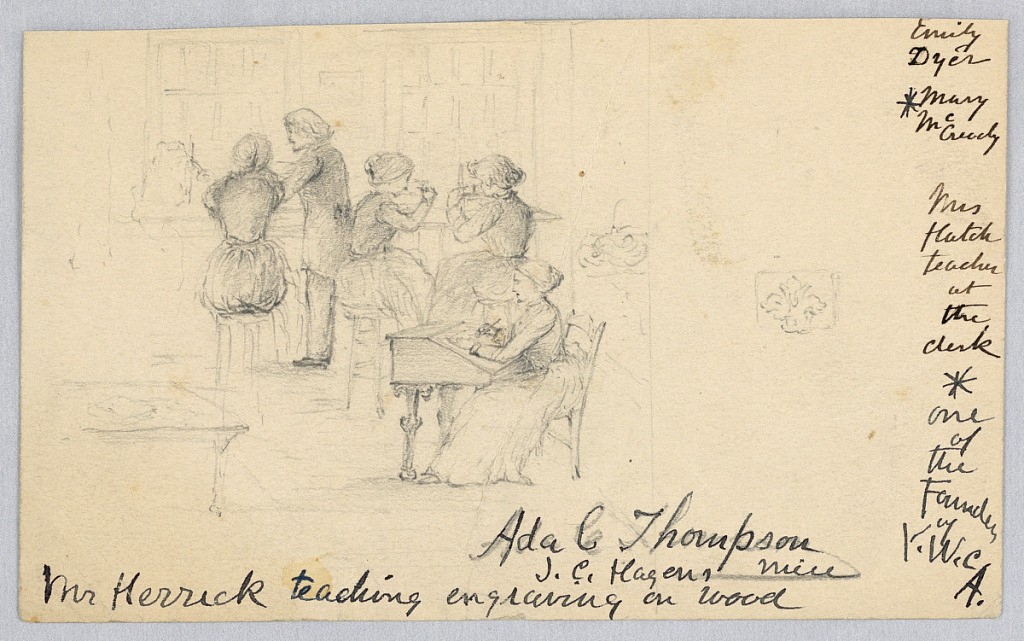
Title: Mr. Herrick Teaching Wood Engraved in the Women's Art School, Cooper Union
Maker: Ada C. Thompson
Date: ca. 1860
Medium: Engraving
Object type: Drawing
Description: Horizontal rectangle. Sketch showing the instructor standing over his pupils who are seated near a window. Inscribed (in ink) along the side: "Emily Dyer / Mary McCready / Mrs/ Hatch teacher at the desk / One of the Founders of Y.W.C.A. / Ada C. Thompson / J. C. Hagen's niece / Mr. Herrick teaching engraving on wood." Verso: "Property of Friends - Illustration for History of School of Design for book from Alice Donlevy."